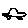
Label: car